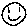
Label: smiley face